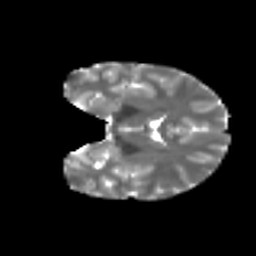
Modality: T2w
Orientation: coronal
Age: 23
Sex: female
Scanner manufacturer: ge
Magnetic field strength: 3 T
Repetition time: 7.8 s
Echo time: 0.0606 s